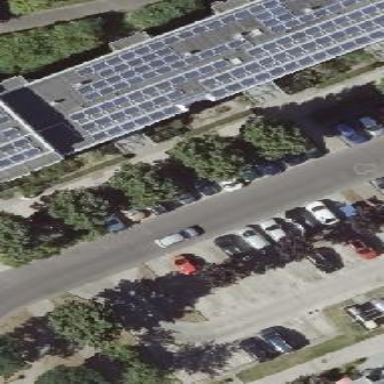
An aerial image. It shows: Street-side parking area.